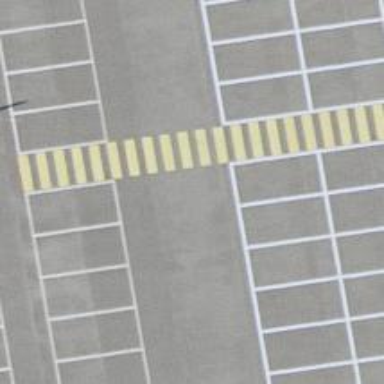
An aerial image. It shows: Zebra crossing on the road.